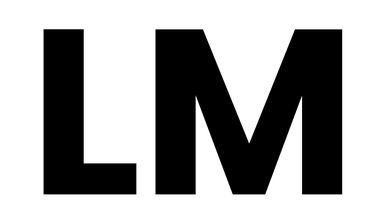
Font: Poppins-Bold